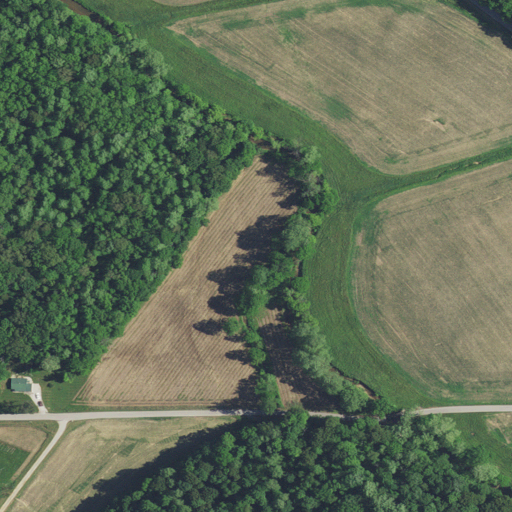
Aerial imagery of valley in Indiana named Barnheisel Hollow containing deciduous forest, cultivated crops, pasture, open development, low intensity development, and high intensity development